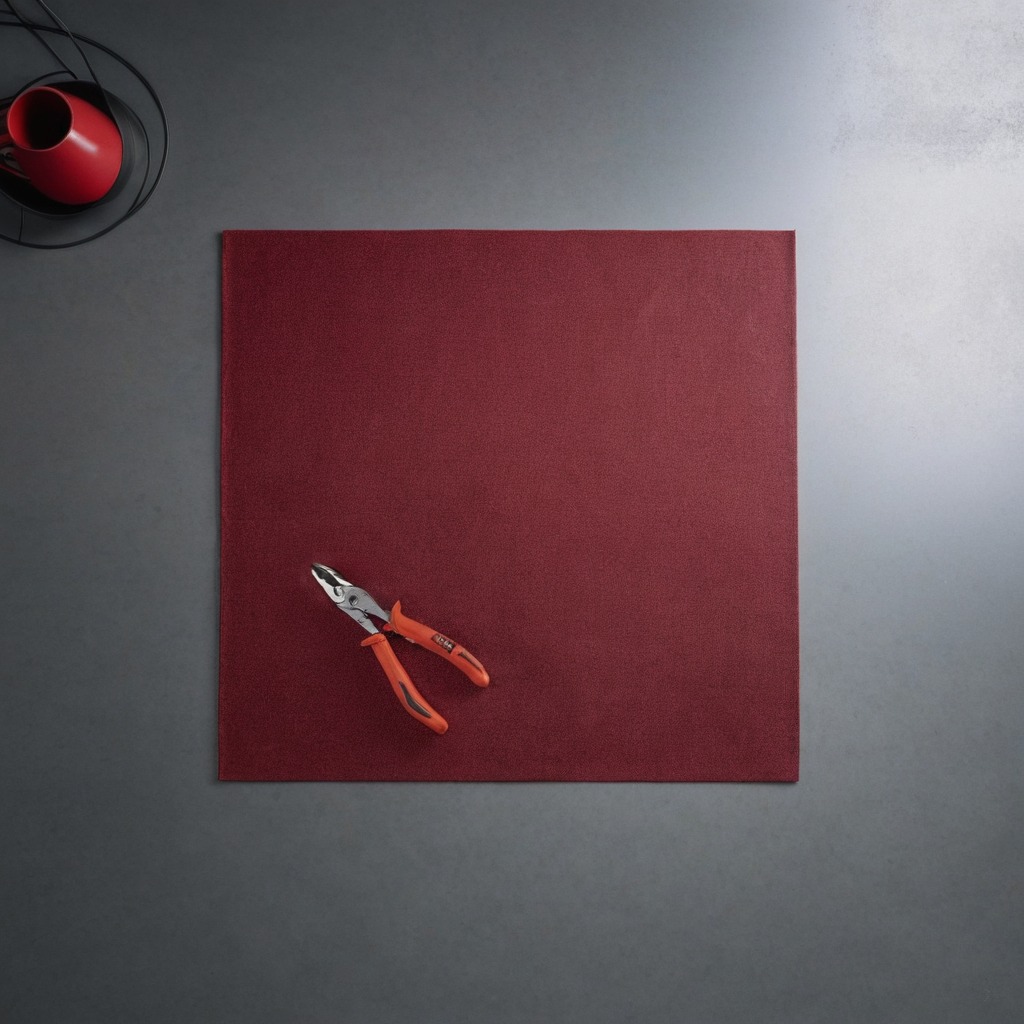
A plier is lying on the granite tabletop beneath the red rubber mat inside a workshop under bright overhead lighting crisp shadows high clarity worn but beneath the mat.